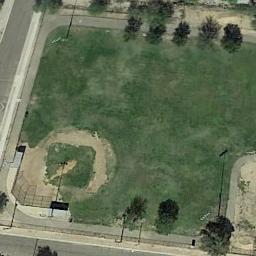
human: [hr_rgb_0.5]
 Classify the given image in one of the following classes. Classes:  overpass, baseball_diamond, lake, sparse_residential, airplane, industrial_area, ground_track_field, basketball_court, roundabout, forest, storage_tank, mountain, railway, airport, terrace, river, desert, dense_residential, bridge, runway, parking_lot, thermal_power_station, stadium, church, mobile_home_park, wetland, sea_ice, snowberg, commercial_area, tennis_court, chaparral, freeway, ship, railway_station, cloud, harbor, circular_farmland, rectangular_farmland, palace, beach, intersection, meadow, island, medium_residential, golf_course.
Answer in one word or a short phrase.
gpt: baseball_diamond